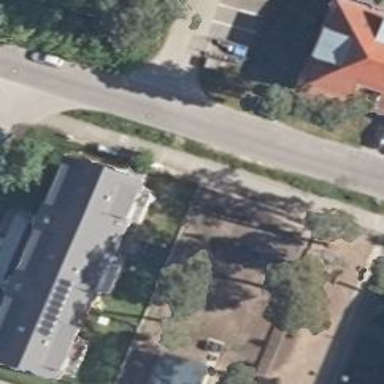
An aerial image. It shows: Outdoor DSLAM structure.